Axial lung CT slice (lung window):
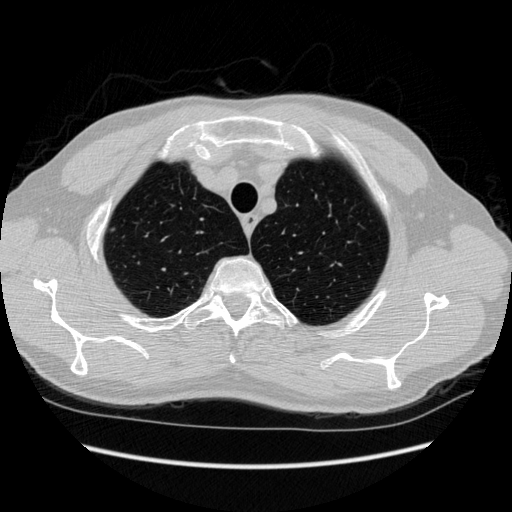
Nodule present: no